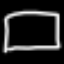
Label: square